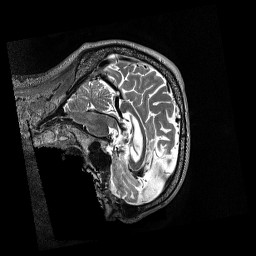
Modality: T2w
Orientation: sagittal
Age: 72
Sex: male
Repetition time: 3.2 s
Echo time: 0.563 s